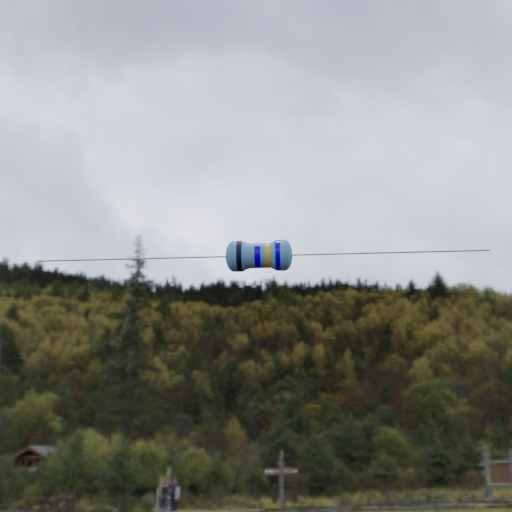
Resistor colour bands (in order): black, blue, gold, blue